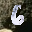
Label: 6